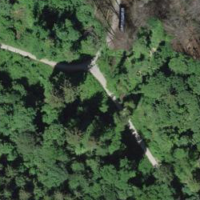
EUNIS habitat code: 41
Species observed at this site:
Regulus regulus
Lamium galeobdolon
Galeopsis tetrahit
Turdus merula